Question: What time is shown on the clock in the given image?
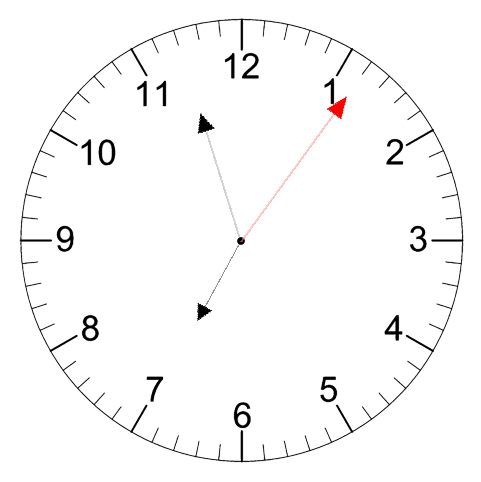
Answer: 06:57:06